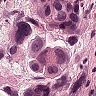
Metastatic tissue present: yes